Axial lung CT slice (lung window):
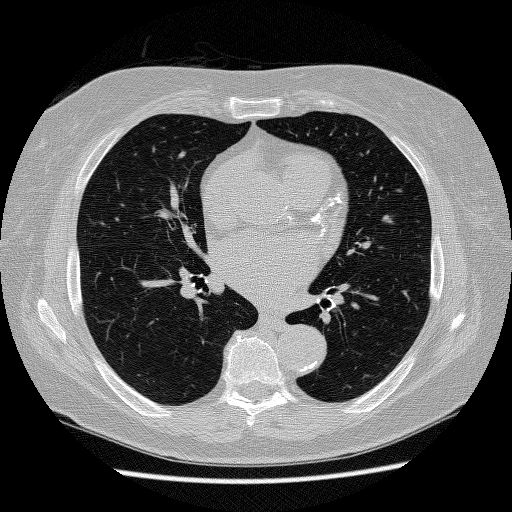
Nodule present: no